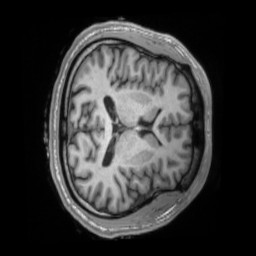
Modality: T1w
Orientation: axial
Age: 43
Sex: male
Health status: ill
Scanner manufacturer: siemens
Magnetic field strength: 3 T
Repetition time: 2.2 s
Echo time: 0.00157 s